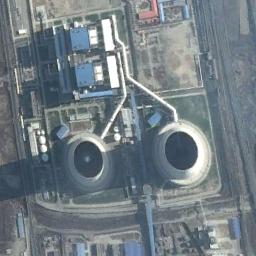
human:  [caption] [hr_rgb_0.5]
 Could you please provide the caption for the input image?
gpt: There is a smoking thermal power station by the road .

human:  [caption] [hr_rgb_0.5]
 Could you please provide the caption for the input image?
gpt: Plant and machinery in a thermal power station with two cooling towers .

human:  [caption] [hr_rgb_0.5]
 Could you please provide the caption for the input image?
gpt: The thermal power station is on the grass next to some buildings .

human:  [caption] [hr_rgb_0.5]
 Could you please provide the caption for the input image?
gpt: Many buildings are near the thermal power station .

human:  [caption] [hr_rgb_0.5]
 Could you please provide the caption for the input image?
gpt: There are two chimneys on the thermal power station .